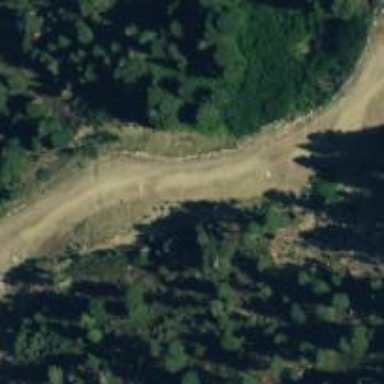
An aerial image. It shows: Intermediate level track road.